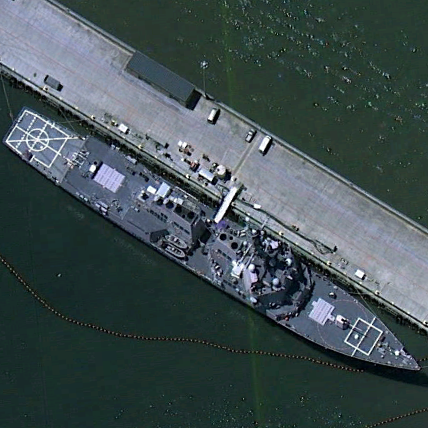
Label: destroyer